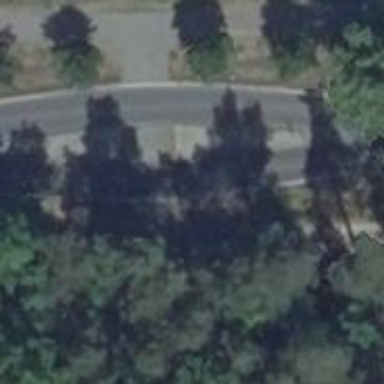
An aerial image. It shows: Footway with asphalt surface and crossing.